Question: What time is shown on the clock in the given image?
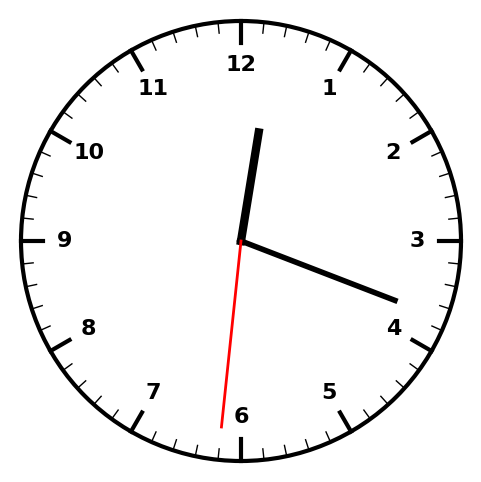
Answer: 12:18:31